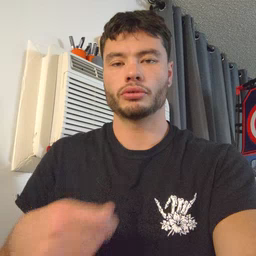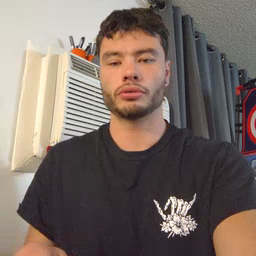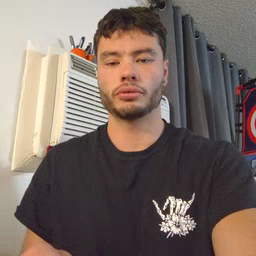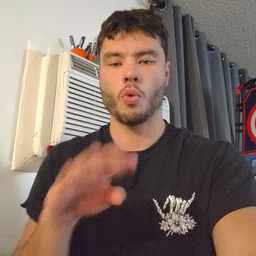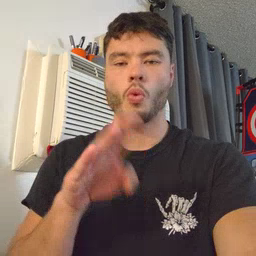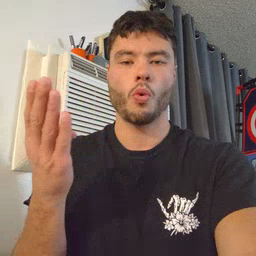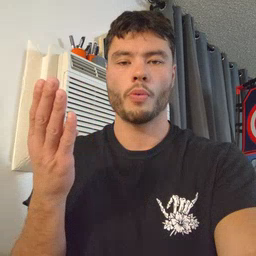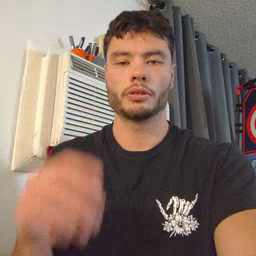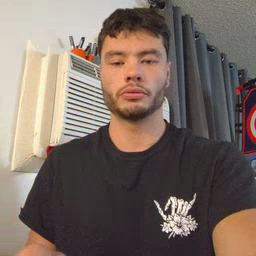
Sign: open